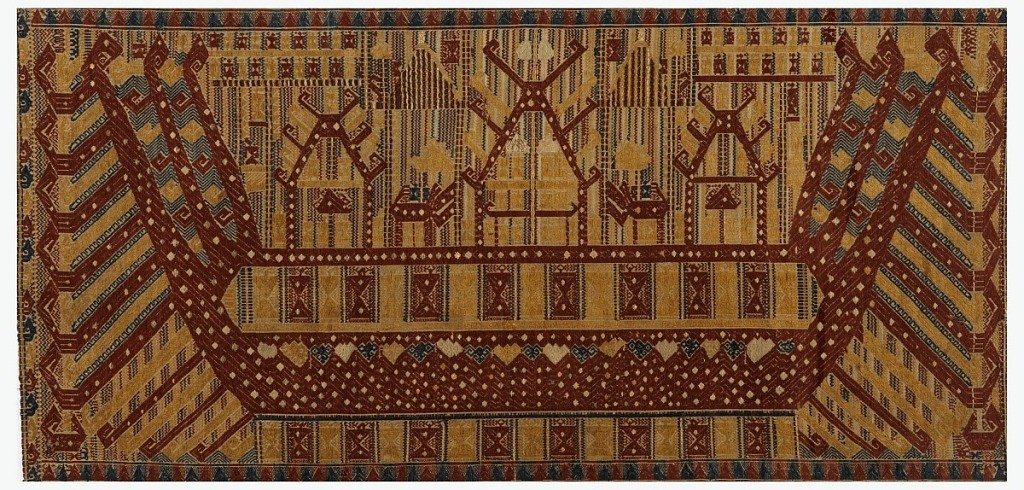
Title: Ship cloth (palepai)
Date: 19th century
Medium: cotton, silk, metallic threads Technique: plain weave with discontinuous supplementary weft patterning (brocaded)
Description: Horizontally rectangular panel with a "ship of the dead" design. A large symmetrical ship carrying three highly stylized figures and surrounded by abstracted waves. Design in dark blue, brick red, and white with metallic details on an undyed cotton ground. Umbrella-like forms on ship could be ancestor shrines.